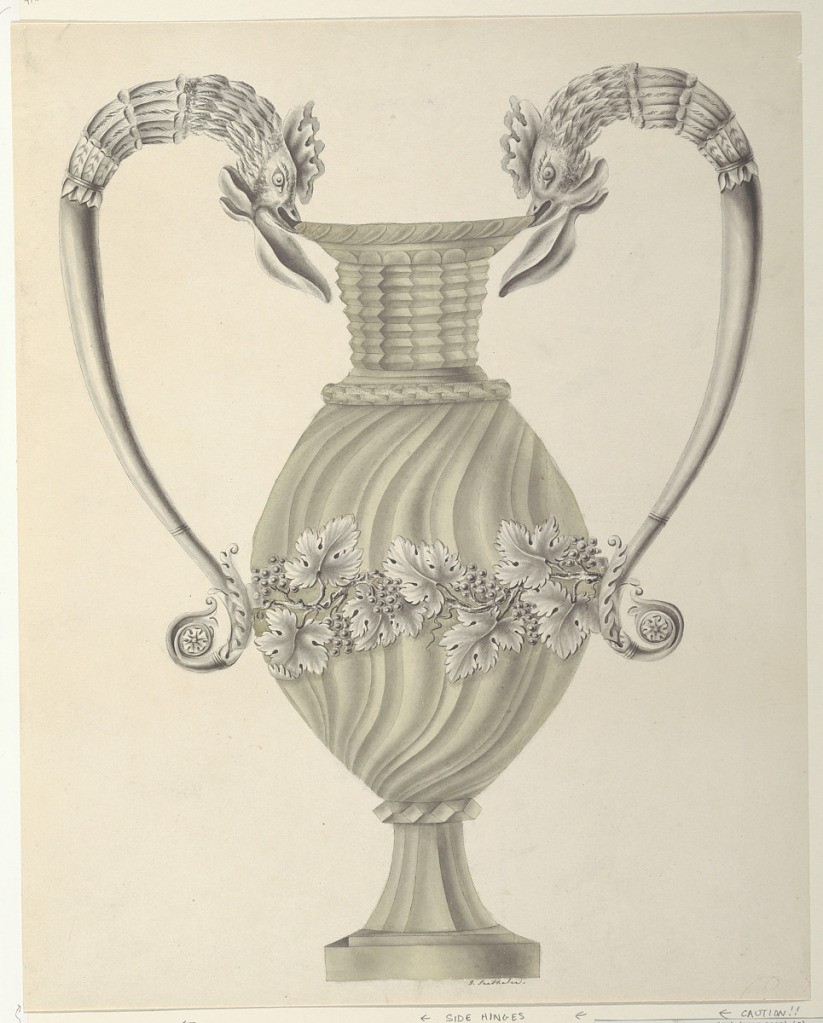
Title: Design for a Crystal Urn with Silver Mounts
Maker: Joseph Anton Seethaler II, German, 1799–1868
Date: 1827–1835
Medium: Pen and black ink, brush and wash, green water color on paper
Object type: Drawing
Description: Ovoidal carved glass urn, with a circular base and tall neck, decorated with spiral fluting. Silver handles terminating in roosters' heads, and attached at their bases to a band of grapevine encircling the body of the object. Signed pen and black ink, lower right: J. Seethaler.